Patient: sex F, age 34
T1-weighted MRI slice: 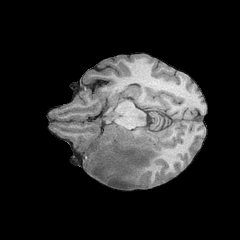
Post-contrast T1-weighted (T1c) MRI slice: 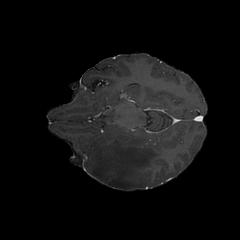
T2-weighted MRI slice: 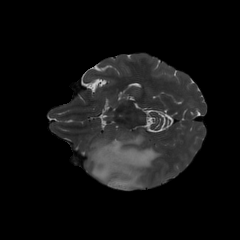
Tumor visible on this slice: yes
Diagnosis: Astrocytoma, IDH-mutant
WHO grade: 3